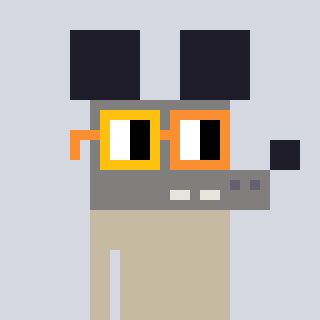
a pixel art character with square yellow and orange glasses, a mouse-shaped head and a yellow-colored body on a cool background